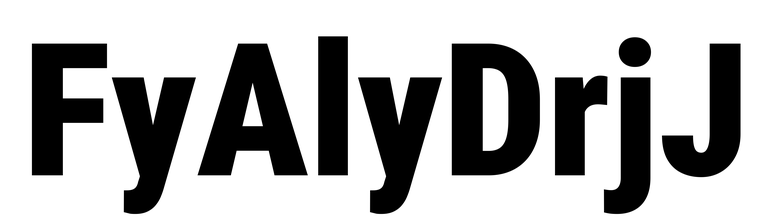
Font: Roboto_Condensed_Black